Question: I am trying to make HTTP GET request using HttpURLConnection in java.
When I make get using browser it says me certificate is not trusted do you want to proceed.
I accept certificate and GET request get data. but i am getting certificate exception in java( given below )
What i understood from this exception is, I need to download that certificate and put this
java system property berfore making GET request.
My questions are.
1. How will download this certificate from browser?
2. Can I use browser's certificate store in my java program, what do I need to know to use that?
3. If i want to install certificate in my keystore then what do I need to do?
THANKS A LOT :)
I am trying to download certificate using keytool command. I do not have any idea where certificate is stored in server, but i gave the path of server which i use in browser and browser says certificate is not trusted.

'''
URL gatewayServiceUrl = new URL("http://192.168.55.179:56400/nwa");
HttpURLConnection connection = (HttpURLConnection) gatewayServiceUrl.openConnection();
connection.setRequestMethod("GET");
connection.setRequestProperty("Authorization", getExample.getBasicAuth());
connection.connect();
if (HttpURLConnection.HTTP_OK == connection.getResponseCode()) {
System.out.println("success");
System.out.println(getExample.getDataFromStream(connection.getInputStream()));
} else {
System.out.println("success");
System.out.println(getExample.getDataFromStream(connection.getErrorStream()));
}
System.out.println(connection.getResponseCode());
Exception in thread "main" javax.net.ssl.SSLHandshakeException: sun.security.validator.ValidatorException: PKIX path building failed: sun.security.provider.certpath.SunCertPathBuilderException: unable to find valid certification path to requested target
at sun.security.ssl.Alerts.getSSLException(Unknown Source)
at sun.security.ssl.SSLSocketImpl.fatal(Unknown Source)
at sun.security.ssl.Handshaker.fatalSE(Unknown Source)
at sun.security.ssl.Handshaker.fatalSE(Unknown Source)
at sun.security.ssl.ClientHandshaker.serverCertificate(Unknown Source)
at sun.security.ssl.ClientHandshaker.processMessage(Unknown Source)
at sun.security.ssl.Handshaker.processLoop(Unknown Source)
at sun.security.ssl.Handshaker.process_record(Unknown Source)
at sun.security.ssl.SSLSocketImpl.readRecord(Unknown Source)
at sun.security.ssl.SSLSocketImpl.performInitialHandshake(Unknown Source)
at sun.security.ssl.SSLSocketImpl.startHandshake(Unknown Source)
at sun.security.ssl.SSLSocketImpl.startHandshake(Unknown Source)
at sun.net.www.protocol.https.HttpsClient.afterConnect(Unknown Source)
at sun.net.www.protocol.https.AbstractDelegateHttpsURLConnection.connect(Unknown Source)
at sun.net.www.protocol.https.HttpsURLConnectionImpl.connect(Unknown Source)
at com.testweb.GetExample.main(GetExample.java:18)
Caused by: sun.security.validator.ValidatorException: PKIX path building failed: sun.security.provider.certpath.SunCertPathBuilderException: unable to find valid certification path to requested target
at sun.security.validator.PKIXValidator.doBuild(Unknown Source)
at sun.security.validator.PKIXValidator.engineValidate(Unknown Source)
at sun.security.validator.Validator.validate(Unknown Source)
at sun.security.ssl.X509TrustManagerImpl.validate(Unknown Source)
at sun.security.ssl.X509TrustManagerImpl.checkTrusted(Unknown Source)
at sun.security.ssl.X509TrustManagerImpl.checkServerTrusted(Unknown Source)
... 12 more
Caused by: sun.security.provider.certpath.SunCertPathBuilderException: unable to find valid certification path to requested target
at sun.security.provider.certpath.SunCertPathBuilder.engineBuild(Unknown Source)
at java.security.cert.CertPathBuilder.build(Unknown Source)
'''
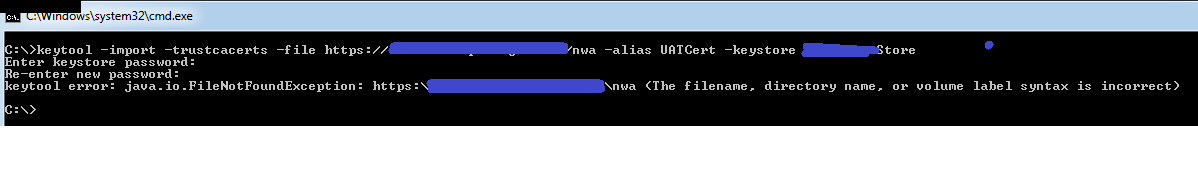
Answer: You have to add the issuer CA's of your server certificate (or directly the server certificate in case of for example your cds is selfsigned) to the truststore in order to avoid PKIX path builder exception.
By default java truststore is on JAVA_HOME/jre/lib/security/cacerts (you can specify another trust store with javax.net.ssl.trustStore property).
To do this, first download the server certificate. You can download the server certificate for example with Chrome connecting to the server url and click on the green lock, then select the tab connection and click on certificate information:

Then save this certificate on disc.
Now you have to add this certificate to java trust store, you can do it with java keytool (if is in your path use keytool if not keytool is on JAVA_HOME/bin/keytool):
'''
keytool -import -trustcacerts -alias myServerCertificate -file path/myServerCert.crt -keystore JAVA_HOME/jre/lib/security/cacerts
'''
The default password for cacerts is:
Hope this helps,